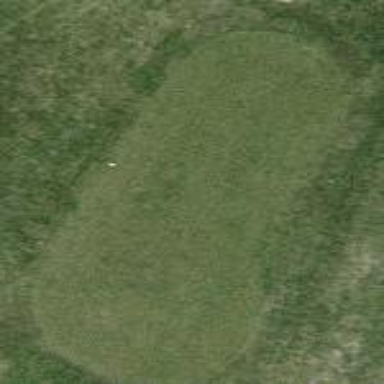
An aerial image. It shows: Golf tee on grassy land.